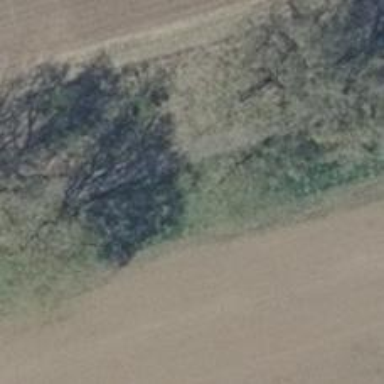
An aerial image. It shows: Row of trees in natural setting.